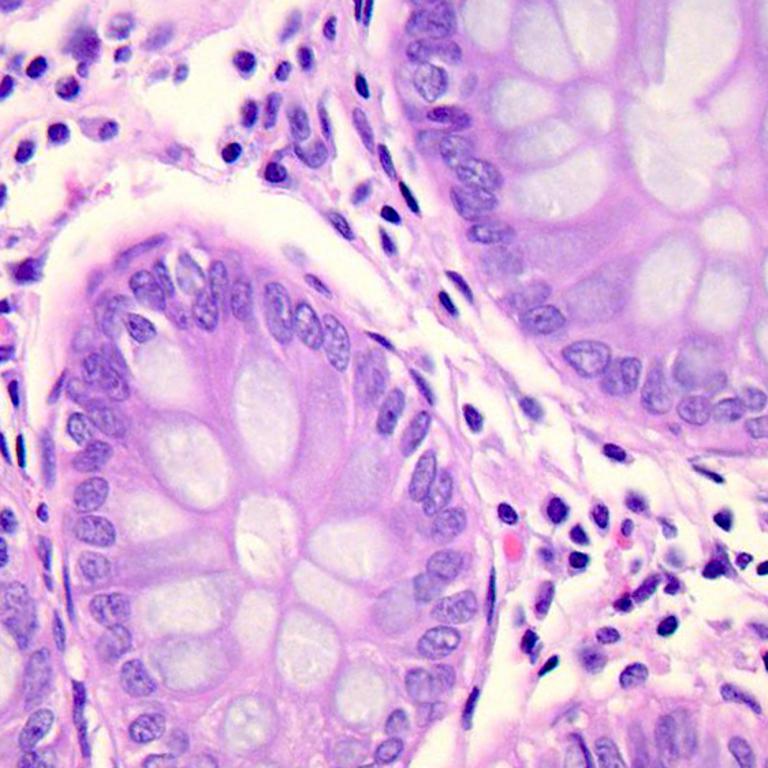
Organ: colon
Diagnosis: benign